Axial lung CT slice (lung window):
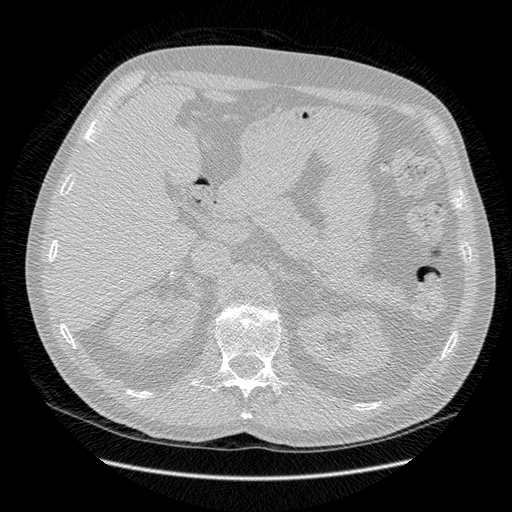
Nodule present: no